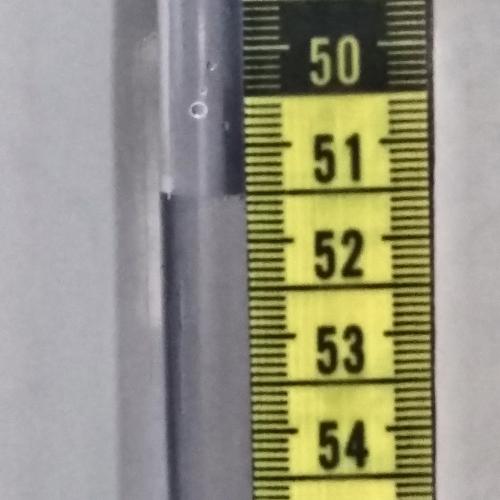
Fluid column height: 51.5 cm